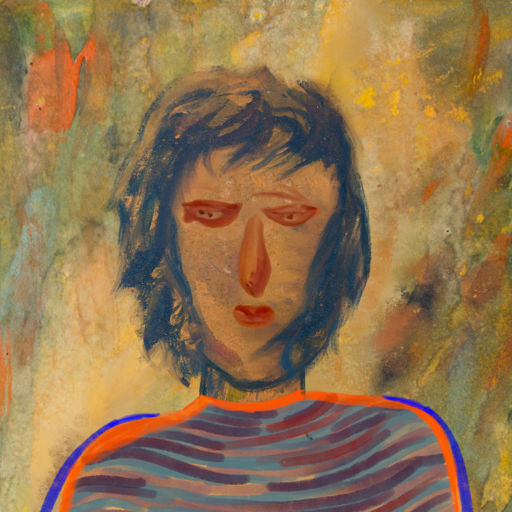
Background: Comrade, Head And Neck Front: In_The_Sun, Face Front: Pious_Lady, Bust: Experience, Hair Front: InTheSun, Head Accessory: Blank, Second Necklace: Blank, Necklace: Blank, Baby: Blank